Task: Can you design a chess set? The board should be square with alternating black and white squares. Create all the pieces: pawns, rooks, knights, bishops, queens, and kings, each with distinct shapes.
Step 3799:
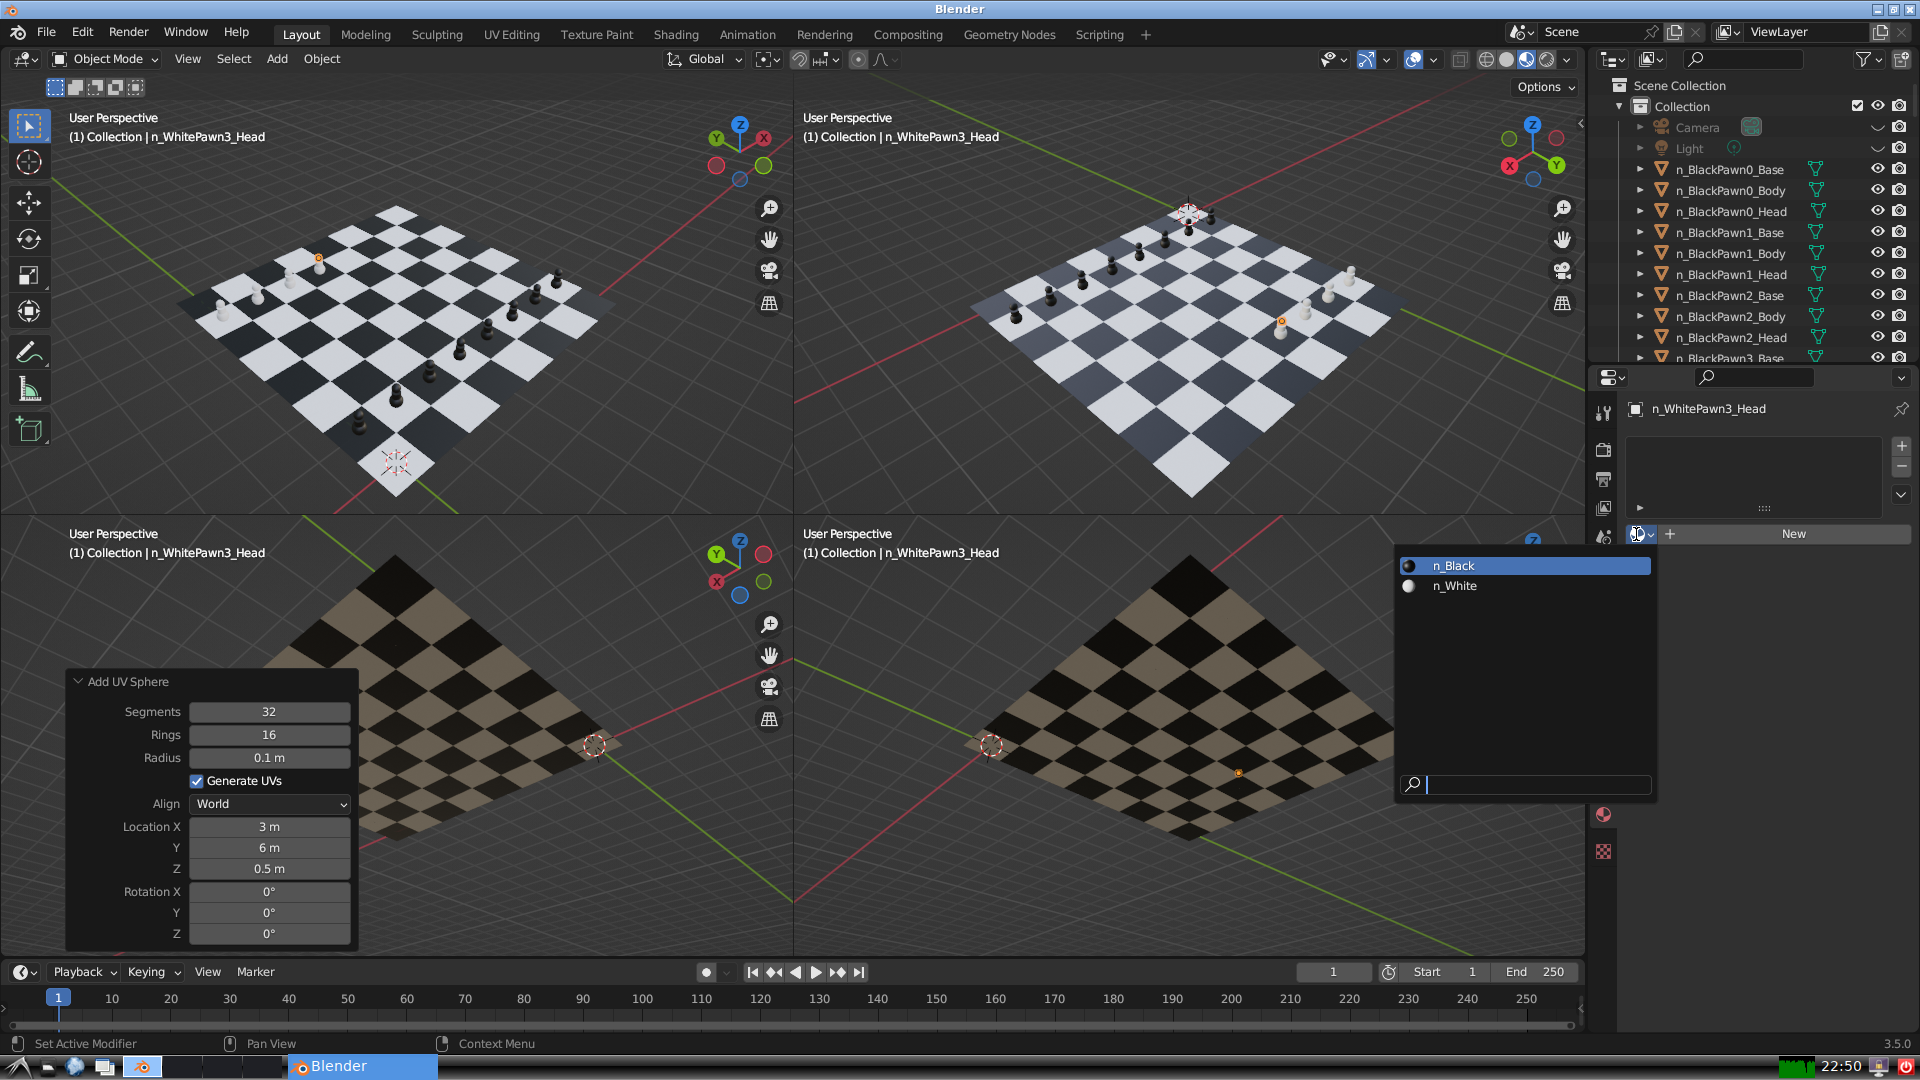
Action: input_text: n_White